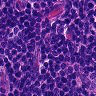
Metastatic tissue present: no